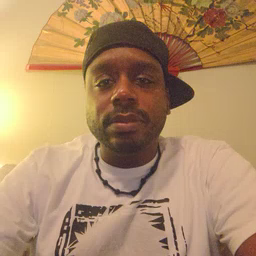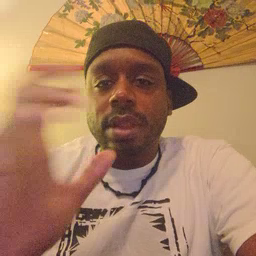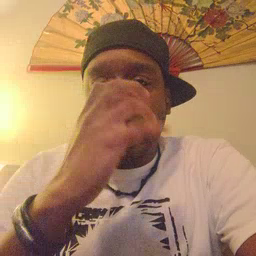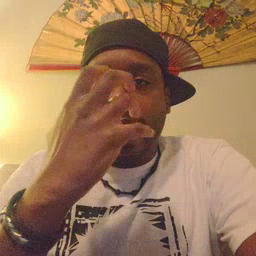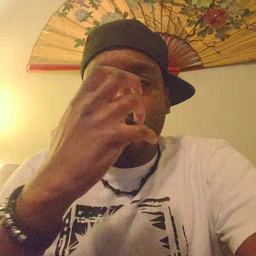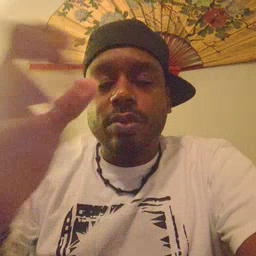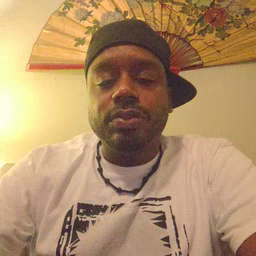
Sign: clown